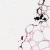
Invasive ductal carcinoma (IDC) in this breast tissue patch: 0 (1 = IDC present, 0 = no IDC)